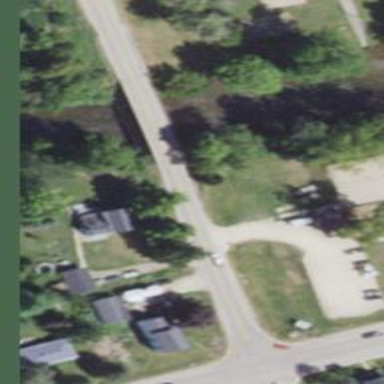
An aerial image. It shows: Tertiary road.